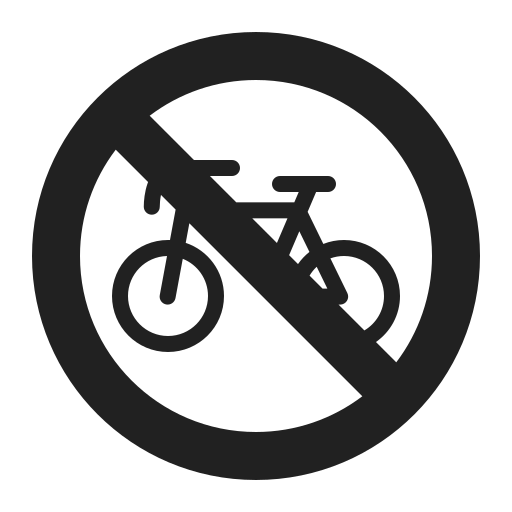
no bicycles high contrast